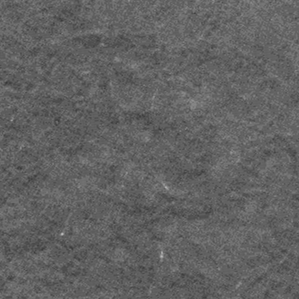
Label: frost